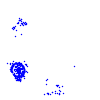
Particle: electron